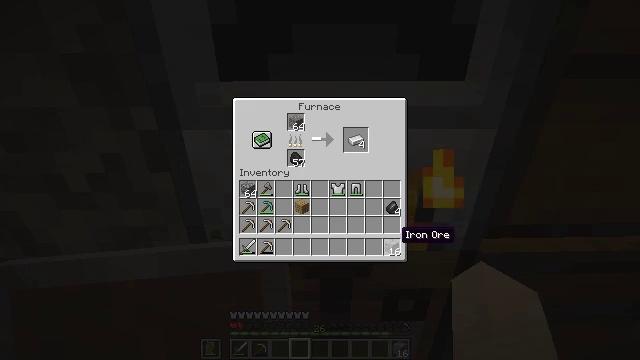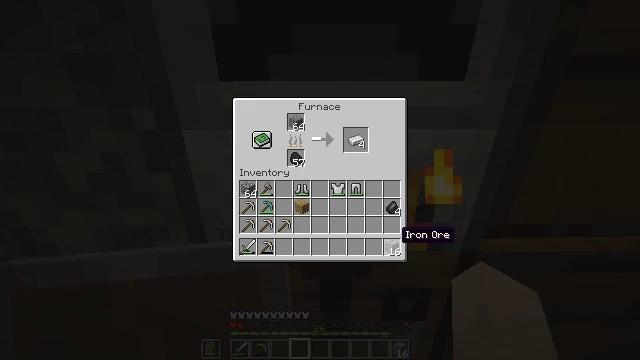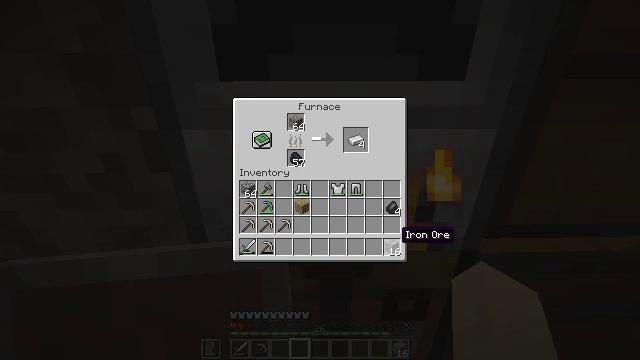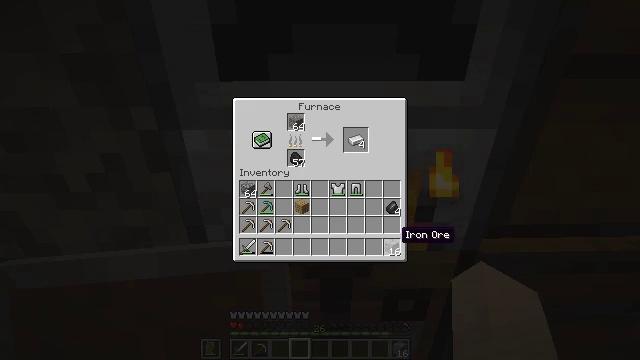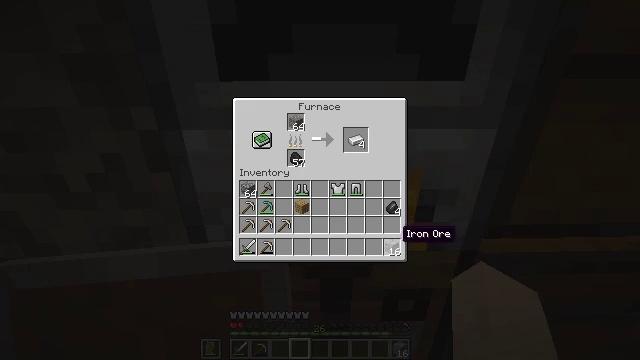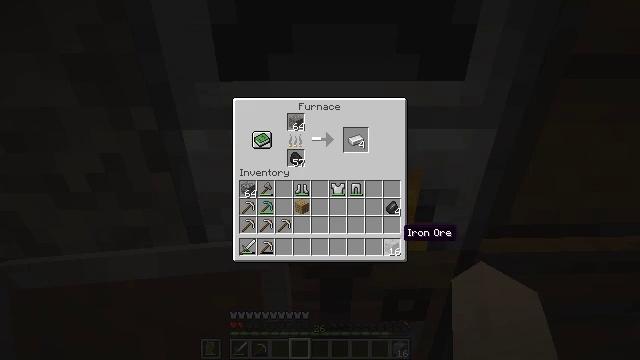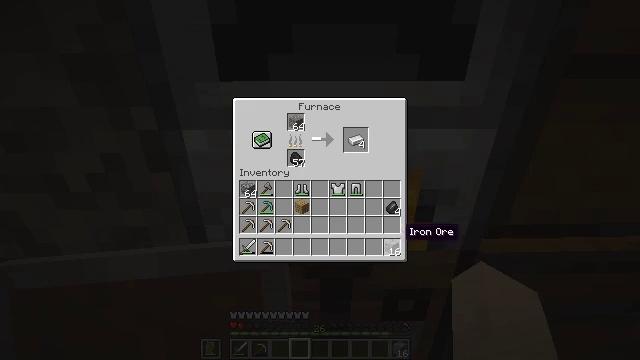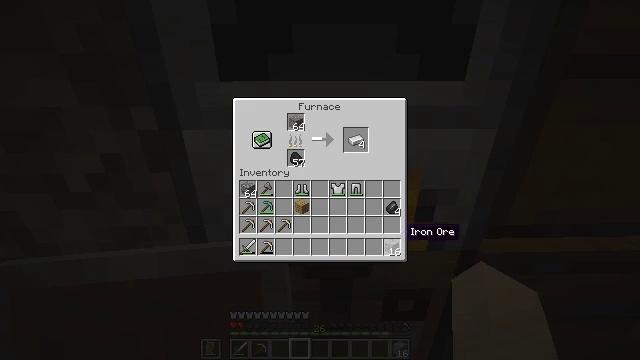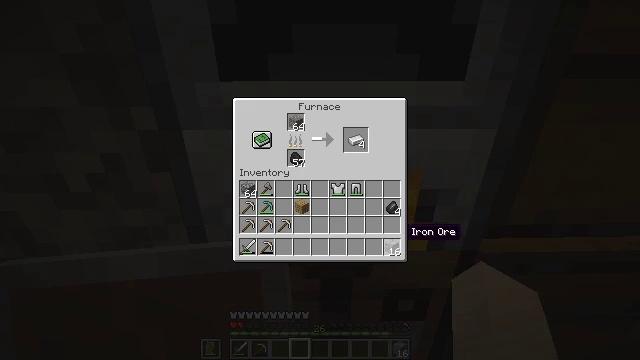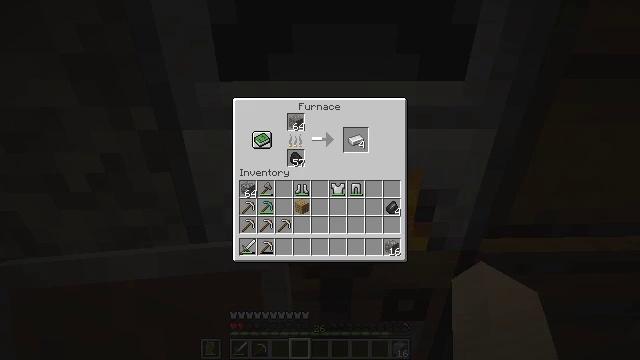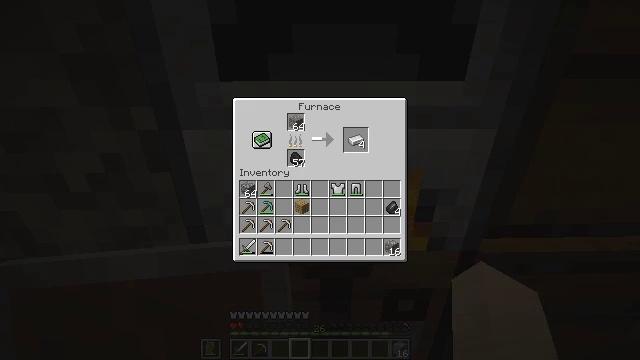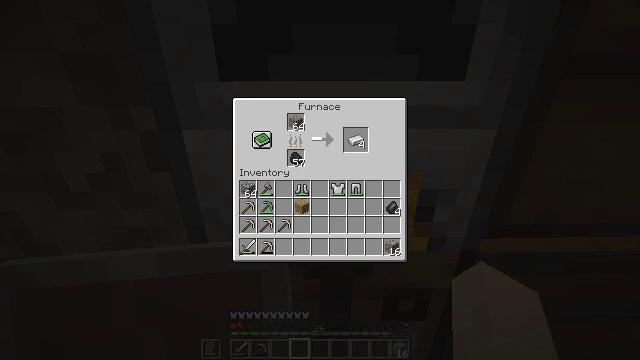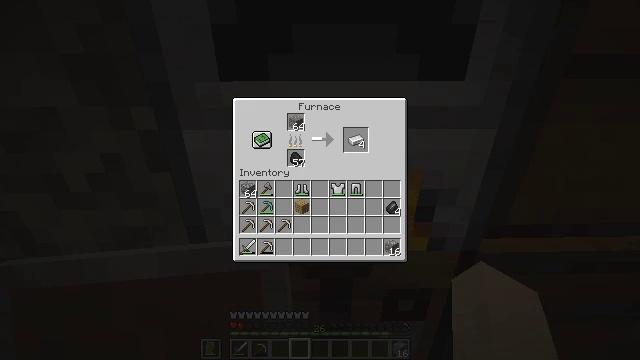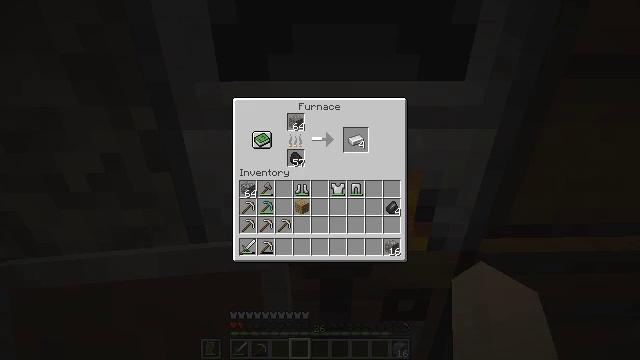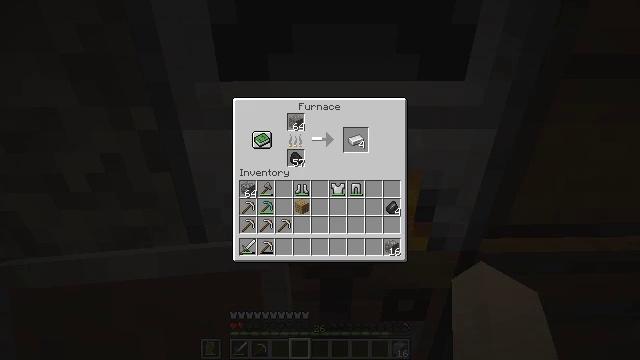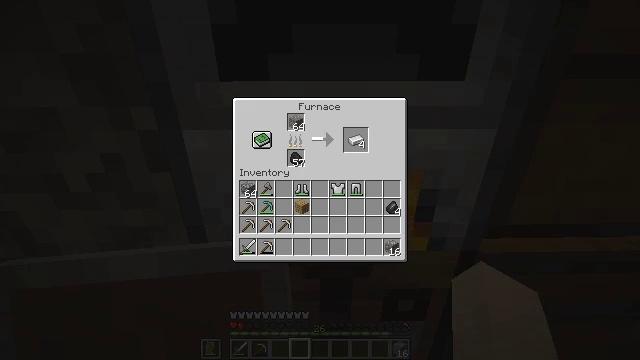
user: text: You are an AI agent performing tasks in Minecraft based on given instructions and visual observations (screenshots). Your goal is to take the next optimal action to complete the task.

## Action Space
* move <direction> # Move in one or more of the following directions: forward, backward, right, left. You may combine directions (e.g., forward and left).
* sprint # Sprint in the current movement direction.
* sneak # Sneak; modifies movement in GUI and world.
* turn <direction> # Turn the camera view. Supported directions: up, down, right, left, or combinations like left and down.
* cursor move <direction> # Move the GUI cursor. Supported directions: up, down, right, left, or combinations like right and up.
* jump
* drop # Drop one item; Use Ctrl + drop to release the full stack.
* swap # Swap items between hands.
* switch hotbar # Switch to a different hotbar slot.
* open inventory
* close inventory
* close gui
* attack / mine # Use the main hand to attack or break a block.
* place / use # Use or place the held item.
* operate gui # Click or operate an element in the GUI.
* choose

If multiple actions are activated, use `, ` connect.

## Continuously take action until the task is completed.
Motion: motion action
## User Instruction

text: Open the crafting table and craft a cobblestone wall.
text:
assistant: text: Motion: sneak
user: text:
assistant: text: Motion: sneak
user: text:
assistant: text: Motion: sneak
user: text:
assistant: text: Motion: sneak
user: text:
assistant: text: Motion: sneak
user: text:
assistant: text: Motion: sneak
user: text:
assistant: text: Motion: sneak
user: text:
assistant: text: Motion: sneak
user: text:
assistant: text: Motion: sneak
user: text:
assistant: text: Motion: sneak
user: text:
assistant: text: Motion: no_op
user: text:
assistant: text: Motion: no_op
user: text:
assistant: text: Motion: no_op
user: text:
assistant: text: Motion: no_op
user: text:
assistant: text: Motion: no_op
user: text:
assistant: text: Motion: no_op
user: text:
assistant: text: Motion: no_op
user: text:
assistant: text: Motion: no_op
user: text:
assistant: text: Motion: no_op
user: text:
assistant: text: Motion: close inventory
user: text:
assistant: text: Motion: close inventory
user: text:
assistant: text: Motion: close inventory
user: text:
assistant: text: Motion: no_op
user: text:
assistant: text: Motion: no_op
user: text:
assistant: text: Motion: no_op
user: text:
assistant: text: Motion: no_op
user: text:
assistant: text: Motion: no_op
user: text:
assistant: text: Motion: no_op
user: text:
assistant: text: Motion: no_op
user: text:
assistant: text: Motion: no_op